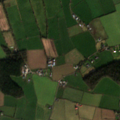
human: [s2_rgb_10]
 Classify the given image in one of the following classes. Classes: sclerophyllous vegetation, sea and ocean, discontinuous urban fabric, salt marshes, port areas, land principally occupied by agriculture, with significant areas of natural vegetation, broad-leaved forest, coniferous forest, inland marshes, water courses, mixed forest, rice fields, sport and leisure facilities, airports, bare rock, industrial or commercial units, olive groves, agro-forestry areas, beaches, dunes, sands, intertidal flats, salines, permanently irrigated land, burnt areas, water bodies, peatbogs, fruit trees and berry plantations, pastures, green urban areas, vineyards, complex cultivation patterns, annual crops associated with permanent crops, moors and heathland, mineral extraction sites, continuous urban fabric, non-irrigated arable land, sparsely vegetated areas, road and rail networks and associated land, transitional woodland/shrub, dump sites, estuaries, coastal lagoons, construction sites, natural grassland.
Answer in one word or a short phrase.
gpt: non-irrigated arable land, pastures, transitional woodland/shrub